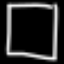
Label: square